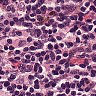
Metastatic tissue present: no